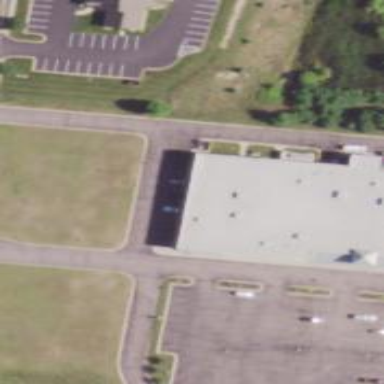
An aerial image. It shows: Retail building.